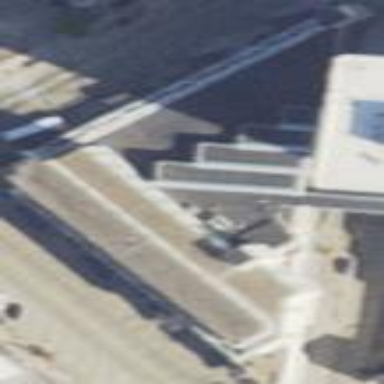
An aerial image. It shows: Building serving as bus station.